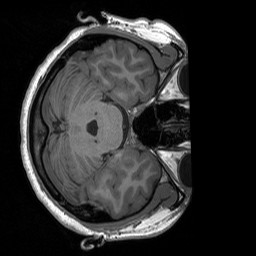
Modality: T1w
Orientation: axial
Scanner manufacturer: siemens
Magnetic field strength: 3 T
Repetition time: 1.76 s
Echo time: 0.0022 s